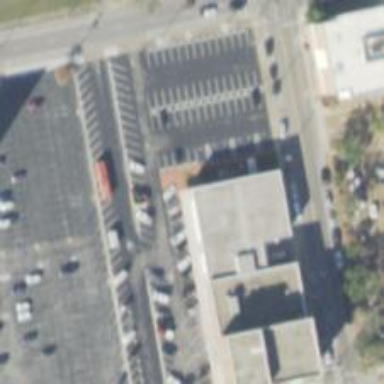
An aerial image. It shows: Parking space is available.